Interaction volume radius: 5 \u00c5
Interaction volume height: 25 \u00c5
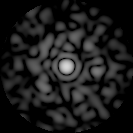
Disorder parameter: 0.7815